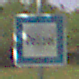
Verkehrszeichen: Polizei
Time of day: Night
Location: Outdoor (Nature)
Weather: Clear
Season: NotSpecified
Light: Natural